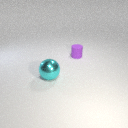
small purple rubber cylinder to the right of large cyan metal sphere